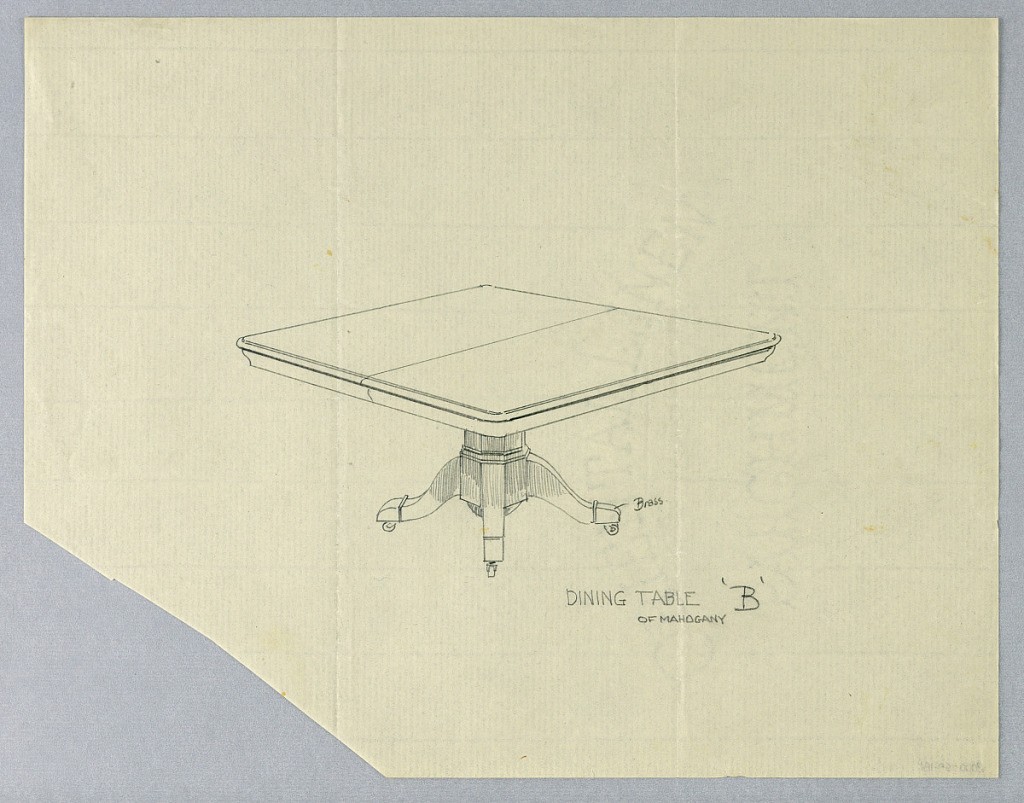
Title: Design for Dining Table "B" of Mahogany
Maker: A.N. Davenport Co.
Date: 1900–05
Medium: Graphite on thin cream paper
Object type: Drawing
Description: Rectangular molded top raised on octagonal, faceted, columnar support with rounded bottom, terminating in 4 splayed legs on casters.